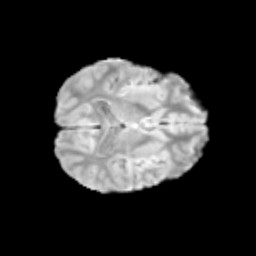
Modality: T2w
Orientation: axial
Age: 9
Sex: male
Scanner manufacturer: siemens
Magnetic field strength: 3 T
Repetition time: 3.8 s
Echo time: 0.07 s